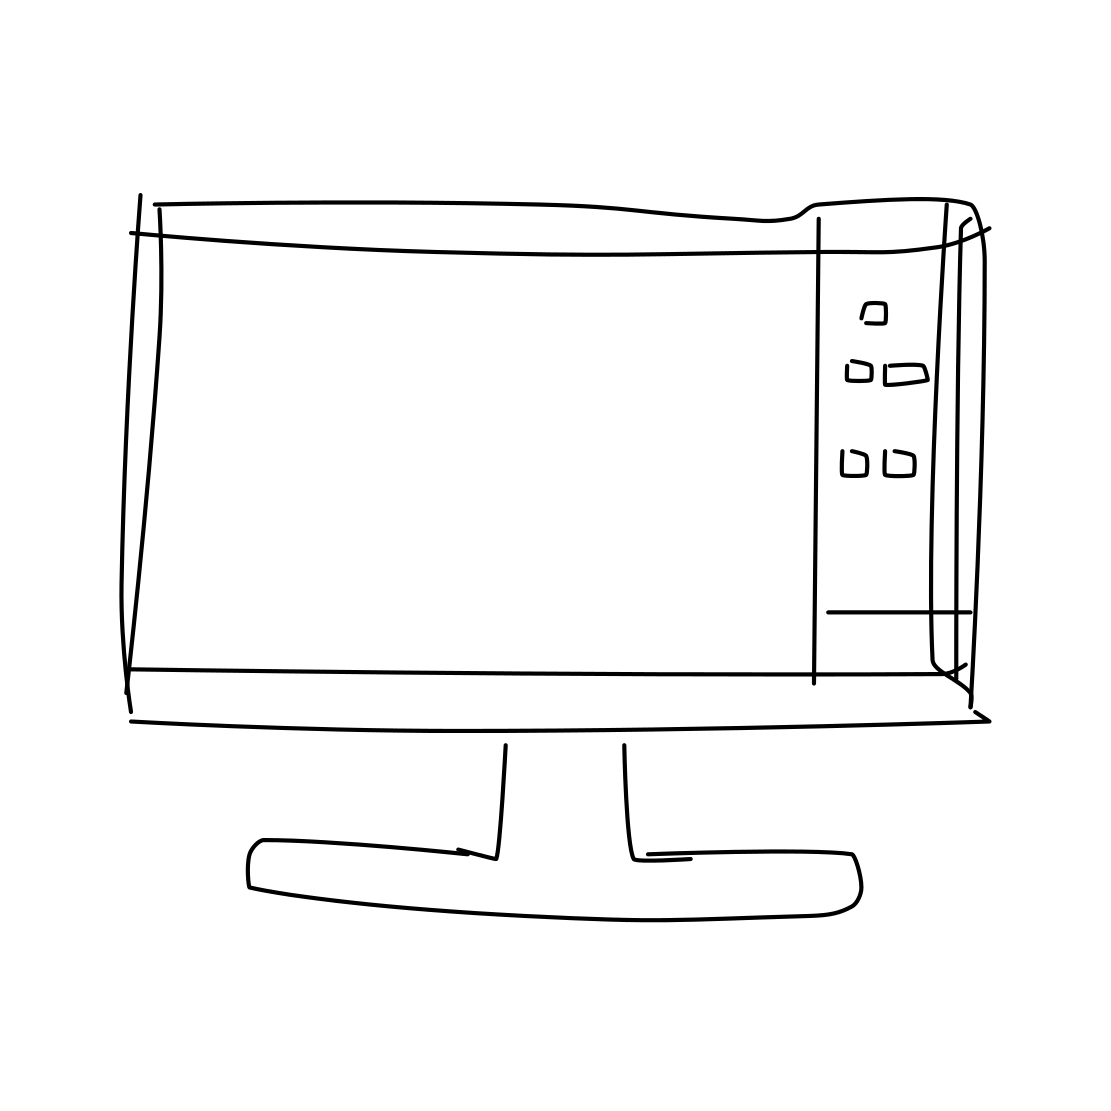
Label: tv